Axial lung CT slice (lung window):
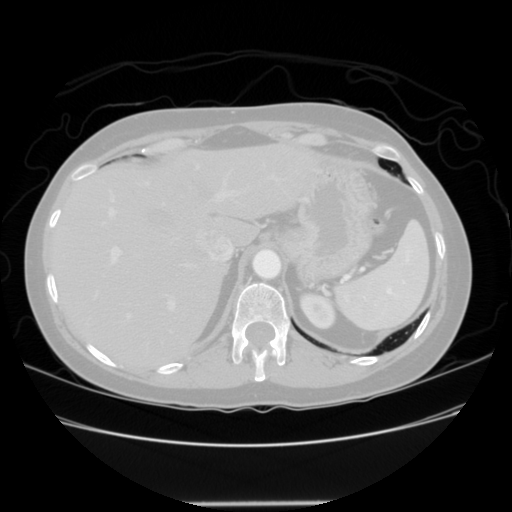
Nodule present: no